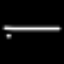
Label: line